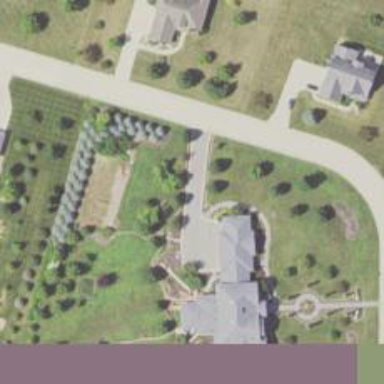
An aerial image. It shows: Driveway.